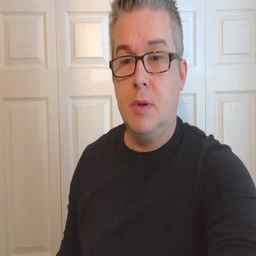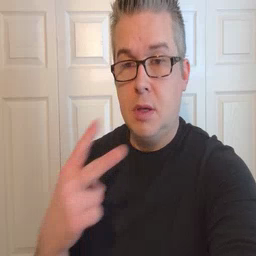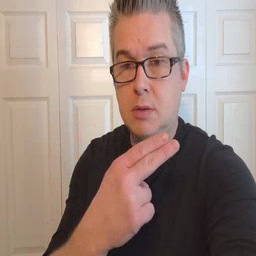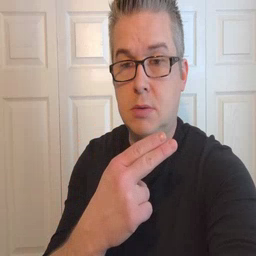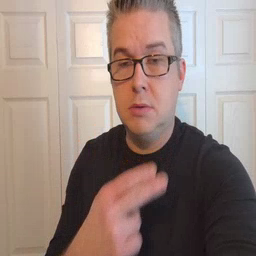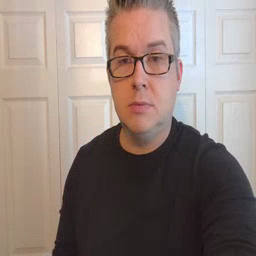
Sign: cut